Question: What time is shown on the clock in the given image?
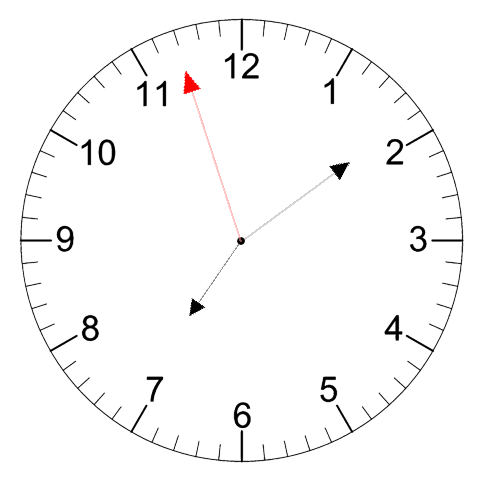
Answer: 07:08:57